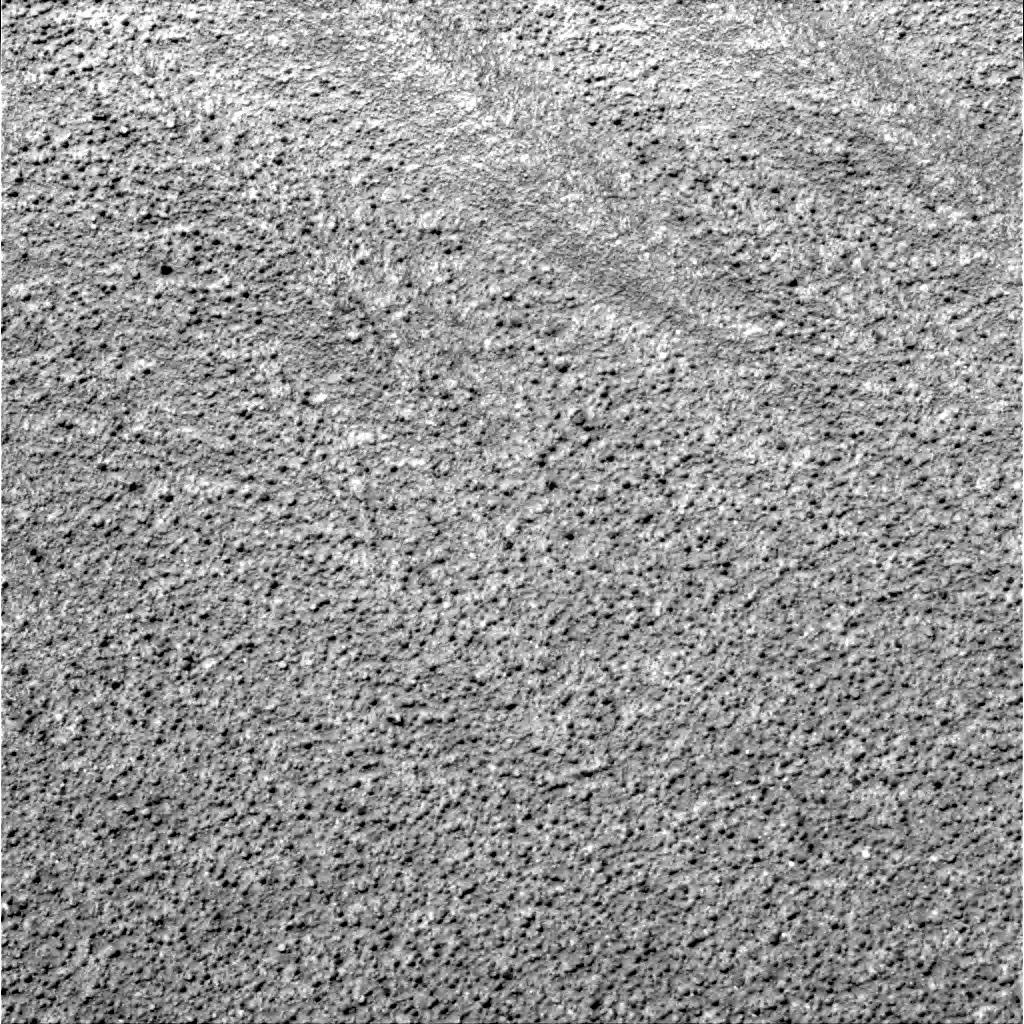
Terrain classes present: Gravel / Sand / Soil